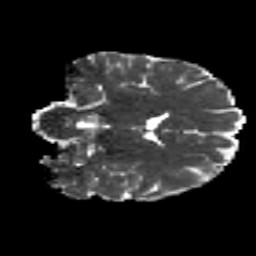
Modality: MD
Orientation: coronal
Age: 22
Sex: female
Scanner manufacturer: siemens
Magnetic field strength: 3 T
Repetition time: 8.8 s
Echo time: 0.085 s